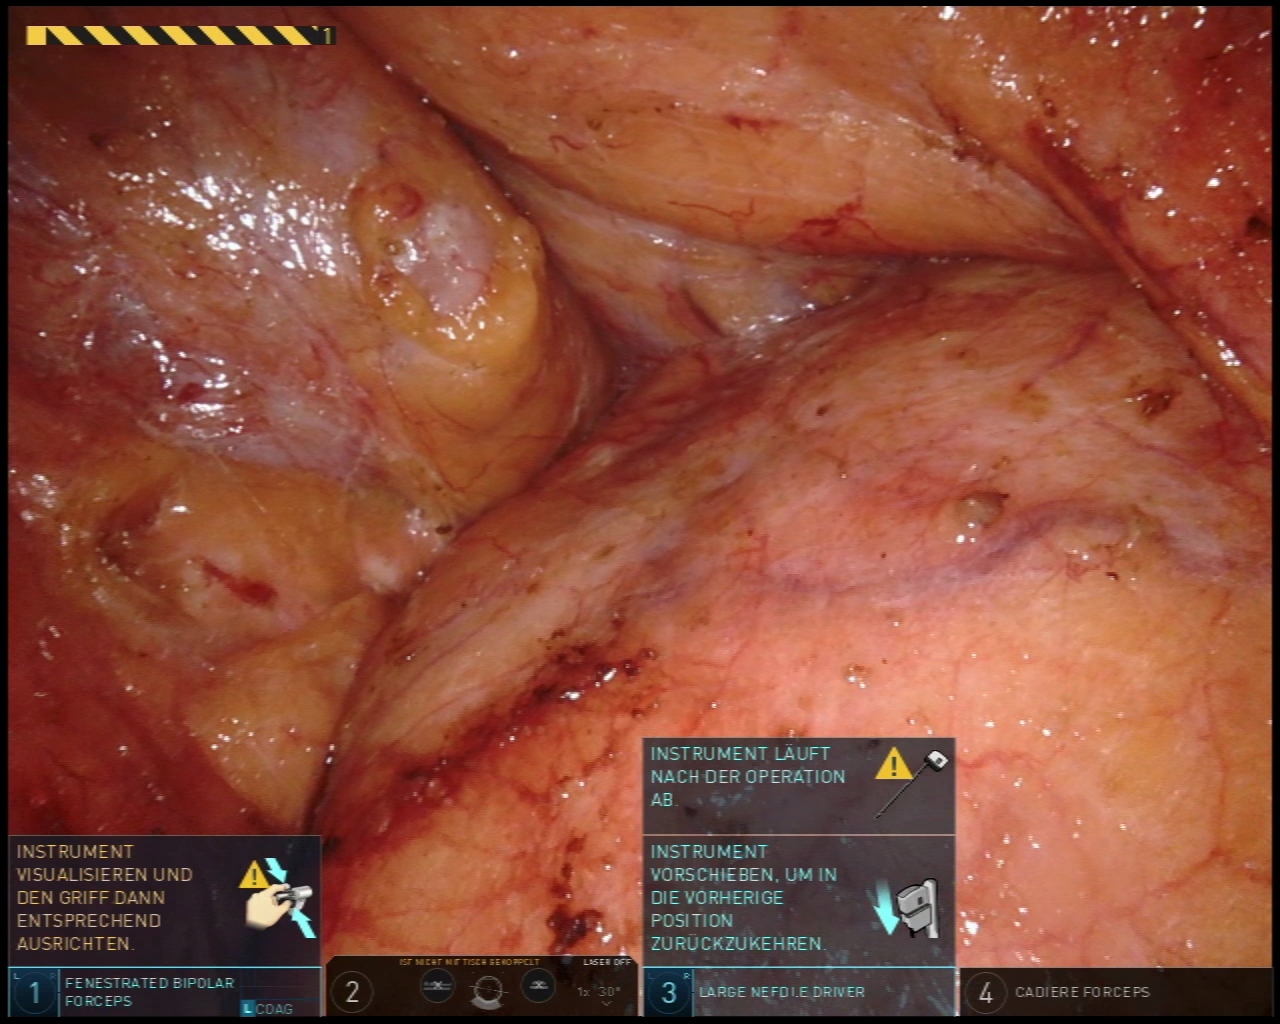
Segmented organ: pancreas
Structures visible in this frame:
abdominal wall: no
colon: yes
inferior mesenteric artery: no
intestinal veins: no
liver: no
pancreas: yes
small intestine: no
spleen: no
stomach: no
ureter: no
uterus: no
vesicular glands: no